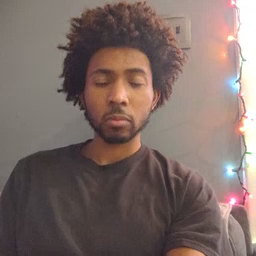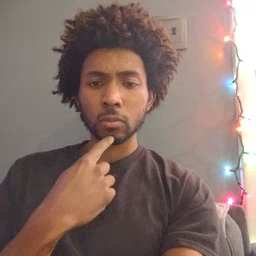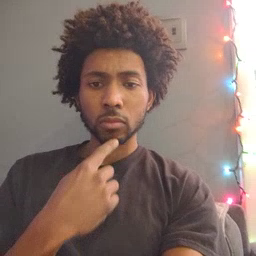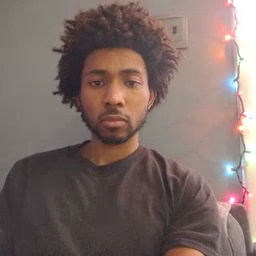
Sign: say